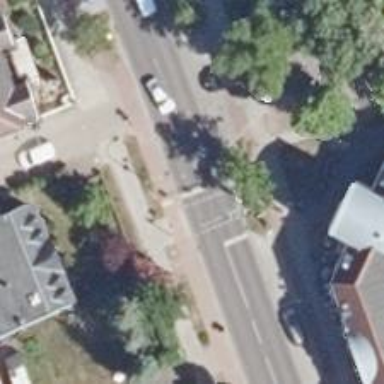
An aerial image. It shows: Road with traffic signals.